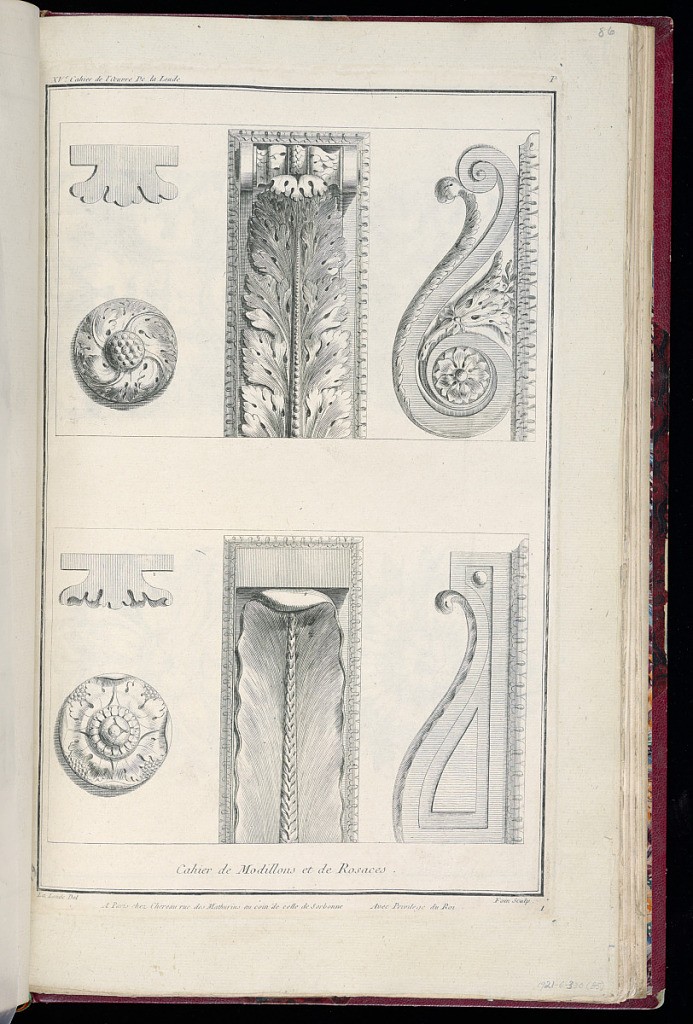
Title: Bracket and Rosette Designs
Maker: Richard de Lalonde, French, active 1780–96
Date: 1785-1788
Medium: Etching on off-white laid paper
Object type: Print
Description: Two bracket and two rosette designs. In the top center is the elevation of a bracket, decorated with an acanthus leaf down the center and lamb tongue edging. To the right of the elevation is a profile of the bracket; to the left of the elevation is a rosette with its profile printed above. In the lower center of the plate is an elevation of a design for a bracket with a lancet leaf with piastre detailing down its center. To the right of the elevation, is a profile of the bracket; to the left of the elevation is a rosette with its profile printed above. The plate is signed and numbered.